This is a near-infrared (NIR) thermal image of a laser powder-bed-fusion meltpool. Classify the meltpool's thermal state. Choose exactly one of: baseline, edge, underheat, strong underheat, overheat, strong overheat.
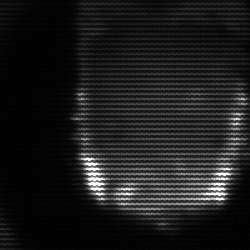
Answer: baseline